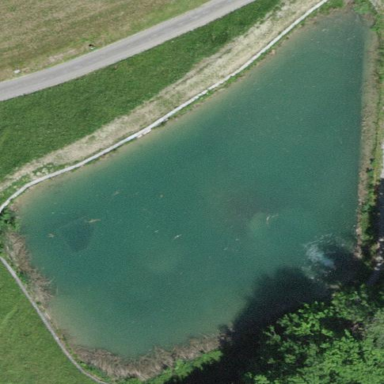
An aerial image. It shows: Peaceful pond surrounded by nature.